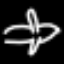
Label: airplane